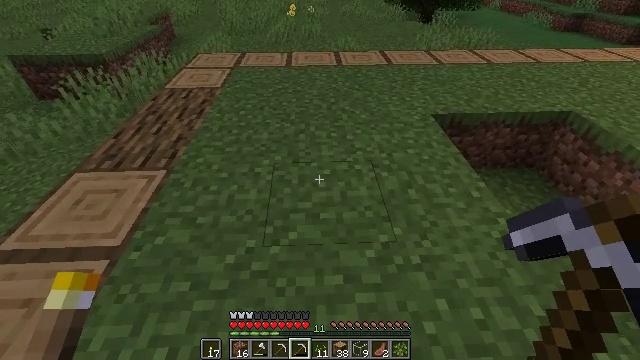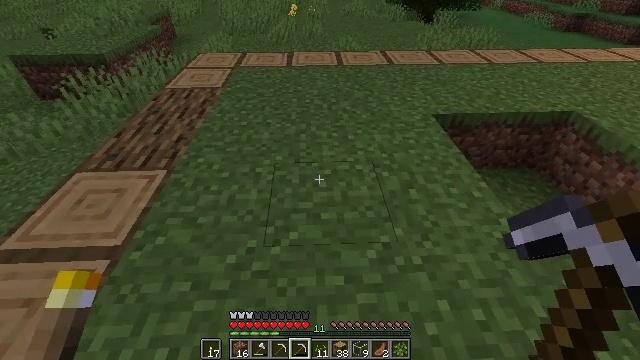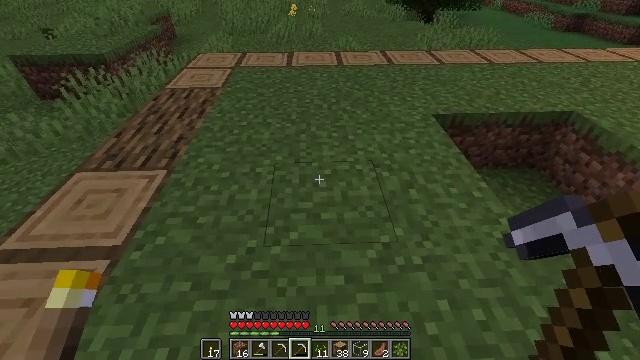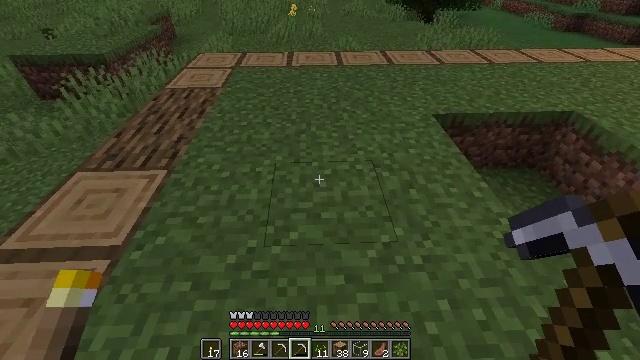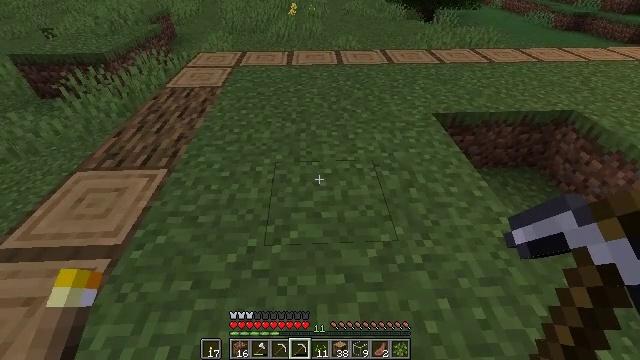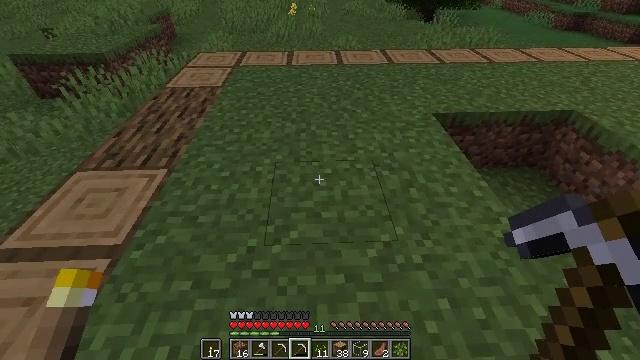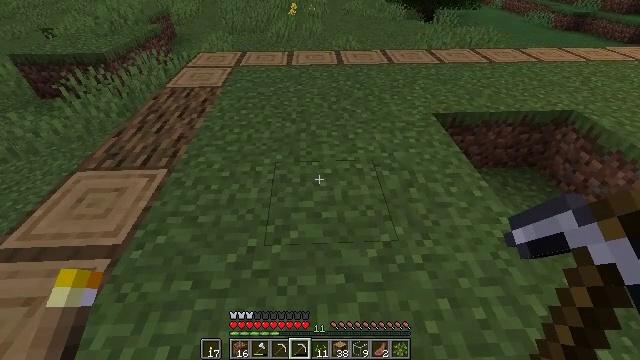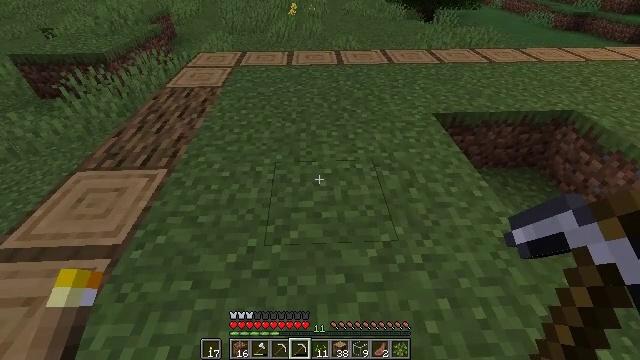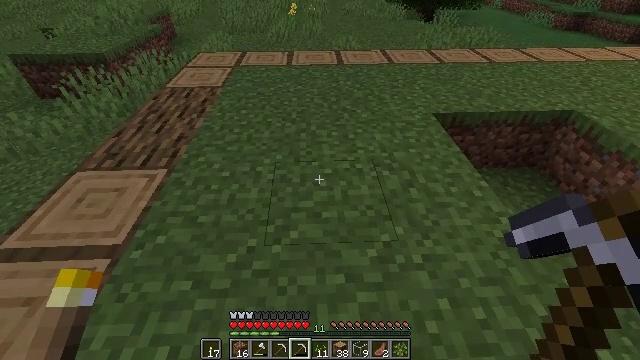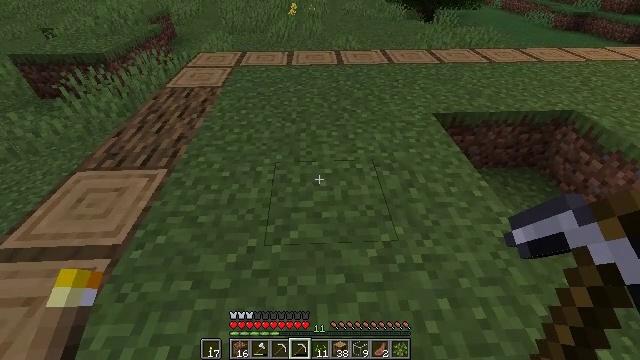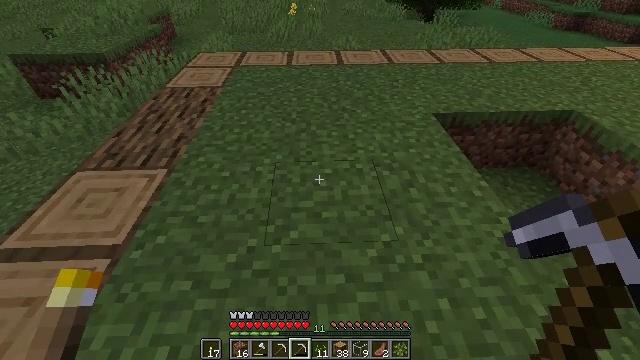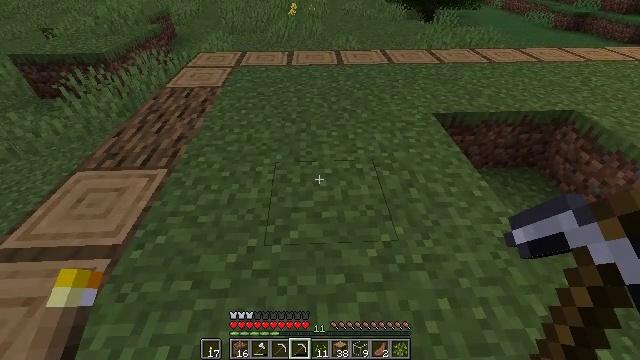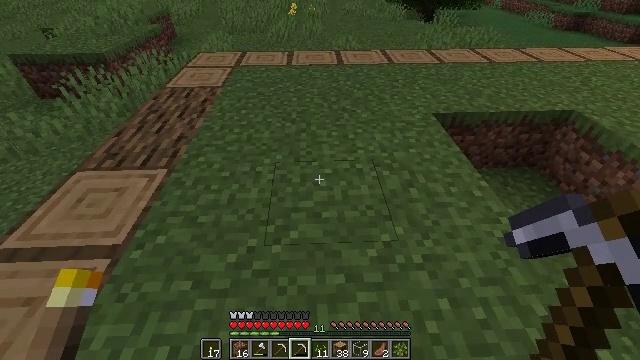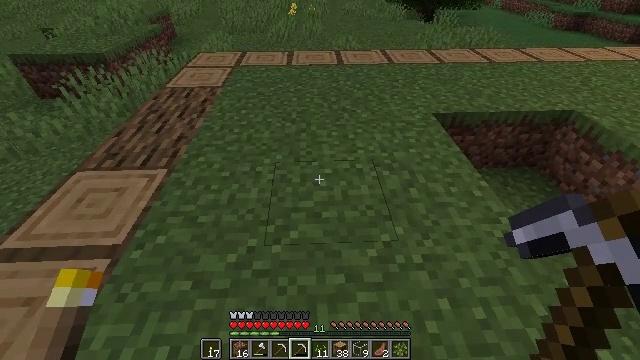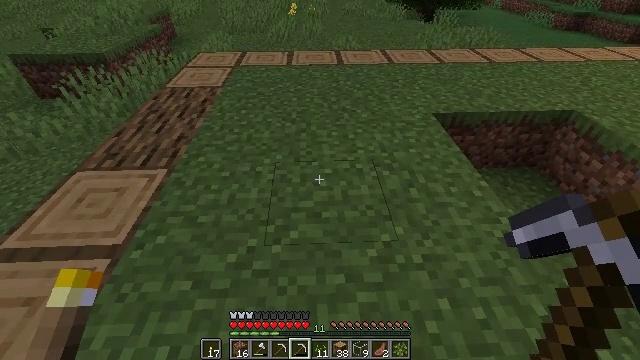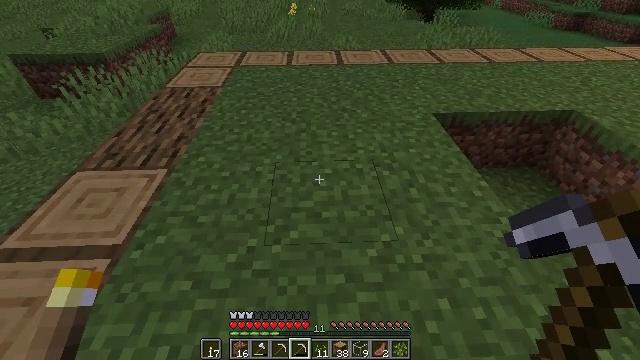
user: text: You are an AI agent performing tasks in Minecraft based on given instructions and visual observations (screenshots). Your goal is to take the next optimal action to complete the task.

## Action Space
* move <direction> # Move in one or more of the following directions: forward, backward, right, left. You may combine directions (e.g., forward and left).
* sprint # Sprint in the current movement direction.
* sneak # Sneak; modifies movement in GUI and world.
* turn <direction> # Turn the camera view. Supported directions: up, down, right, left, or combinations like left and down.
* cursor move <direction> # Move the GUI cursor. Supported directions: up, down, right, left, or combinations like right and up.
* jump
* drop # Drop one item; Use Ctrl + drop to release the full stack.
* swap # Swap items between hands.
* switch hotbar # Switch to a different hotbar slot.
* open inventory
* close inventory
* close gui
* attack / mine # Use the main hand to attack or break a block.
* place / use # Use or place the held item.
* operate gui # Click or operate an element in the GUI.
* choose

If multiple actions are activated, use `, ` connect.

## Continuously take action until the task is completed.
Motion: motion action
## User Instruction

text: Collect the grass block using a shovel.
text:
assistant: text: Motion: no_op
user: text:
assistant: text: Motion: no_op
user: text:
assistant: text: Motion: no_op
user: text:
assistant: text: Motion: no_op
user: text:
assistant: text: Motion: no_op
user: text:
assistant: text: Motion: no_op
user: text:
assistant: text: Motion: no_op
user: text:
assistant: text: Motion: no_op
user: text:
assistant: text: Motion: no_op
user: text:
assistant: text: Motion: no_op
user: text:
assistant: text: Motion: no_op
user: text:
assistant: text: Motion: no_op
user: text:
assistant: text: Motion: no_op
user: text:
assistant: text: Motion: no_op
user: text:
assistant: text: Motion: no_op
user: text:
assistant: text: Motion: no_op
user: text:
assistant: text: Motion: no_op
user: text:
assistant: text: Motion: no_op
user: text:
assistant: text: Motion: no_op
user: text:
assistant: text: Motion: no_op
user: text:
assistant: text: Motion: turn right
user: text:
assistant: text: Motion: turn right and down
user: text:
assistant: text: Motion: turn right and down
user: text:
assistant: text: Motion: turn right and down
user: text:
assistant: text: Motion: turn right and down
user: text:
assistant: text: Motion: turn right and down
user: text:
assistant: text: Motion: turn right and down
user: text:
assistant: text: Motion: turn right
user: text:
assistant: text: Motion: turn right
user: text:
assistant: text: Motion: turn right and up